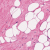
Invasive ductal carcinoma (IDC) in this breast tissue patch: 0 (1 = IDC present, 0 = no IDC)